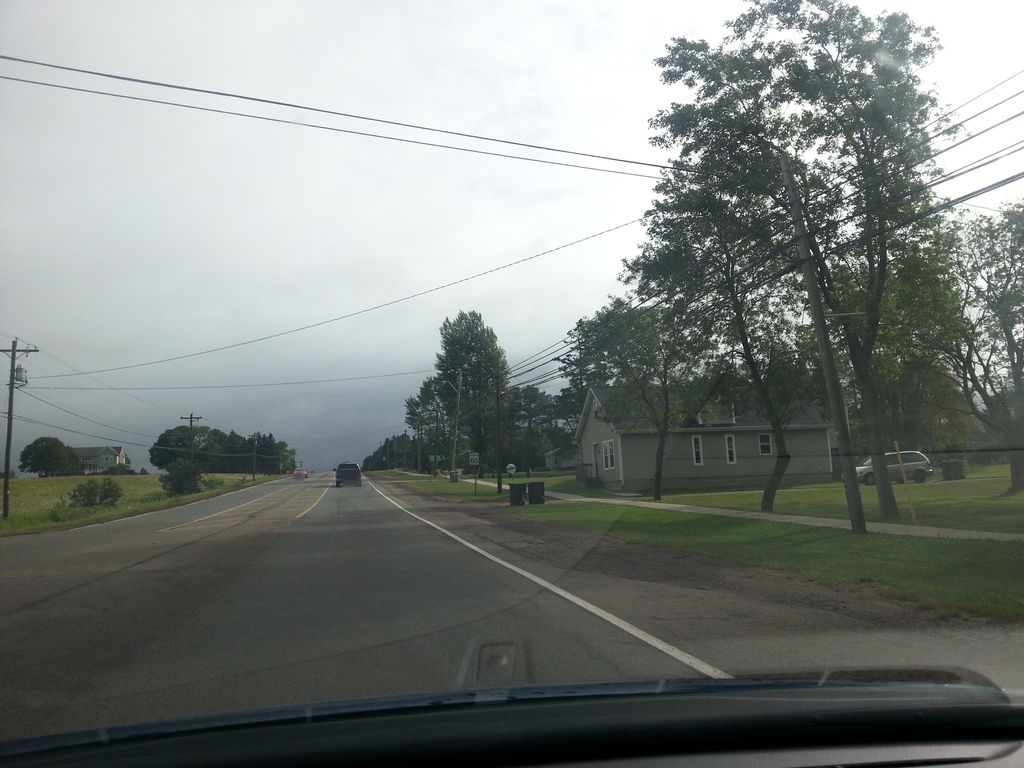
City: charlottetown